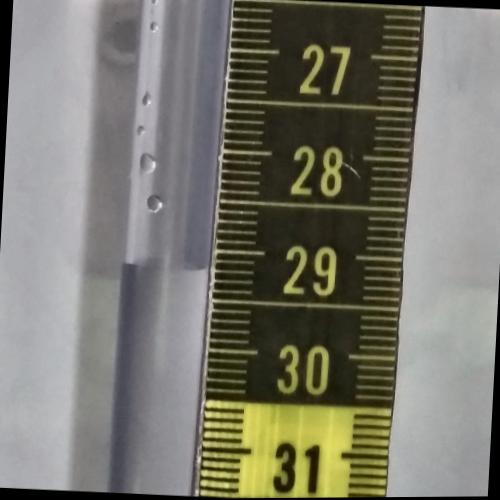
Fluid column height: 29.2 cm